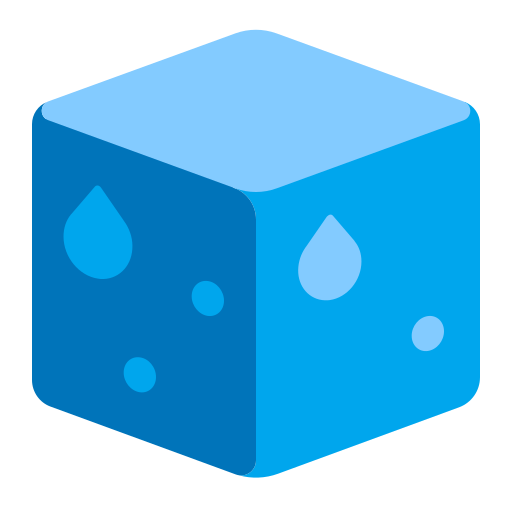
ice flat